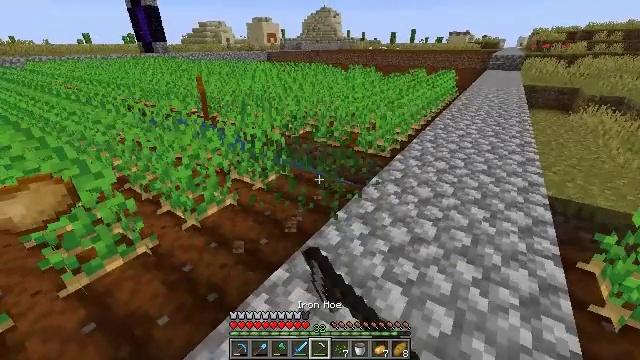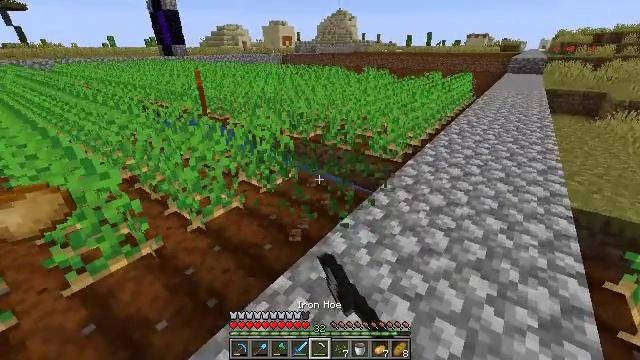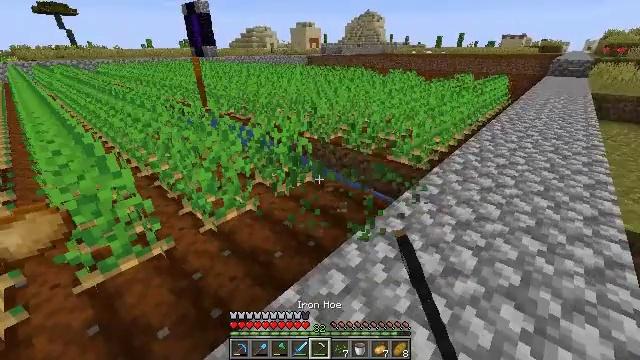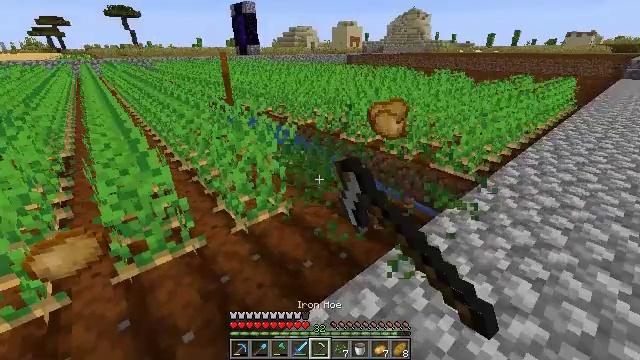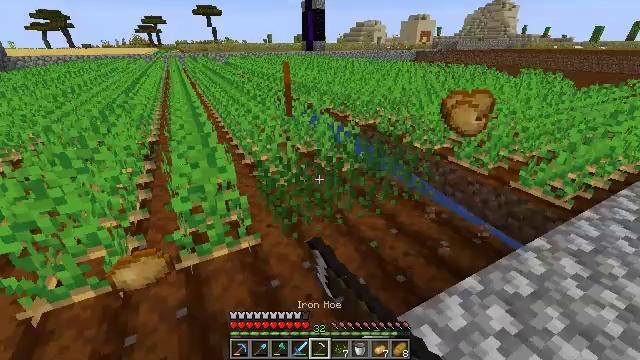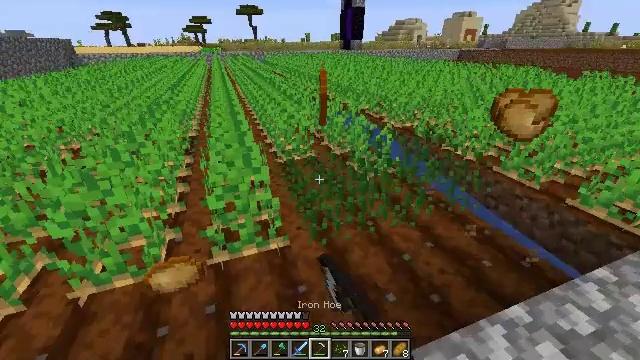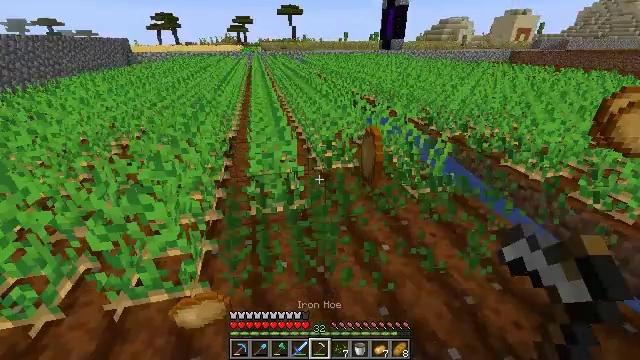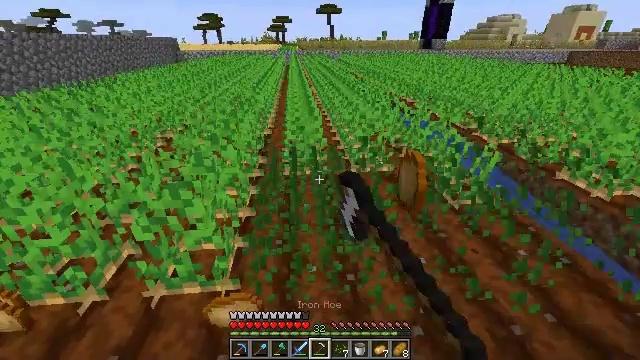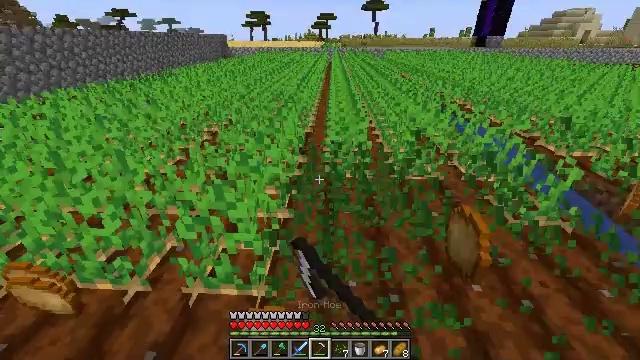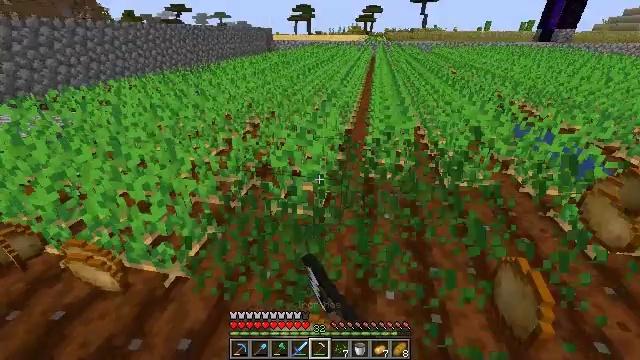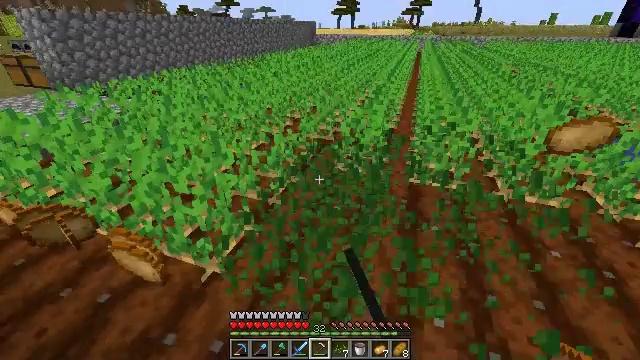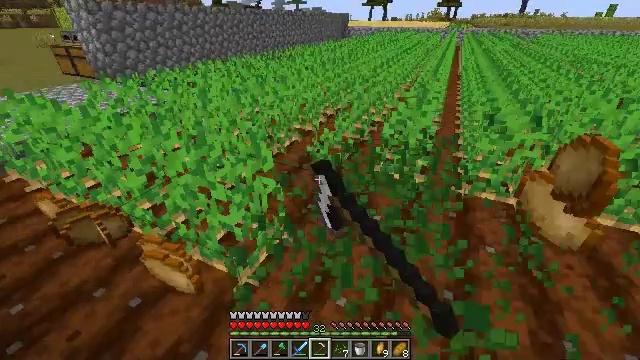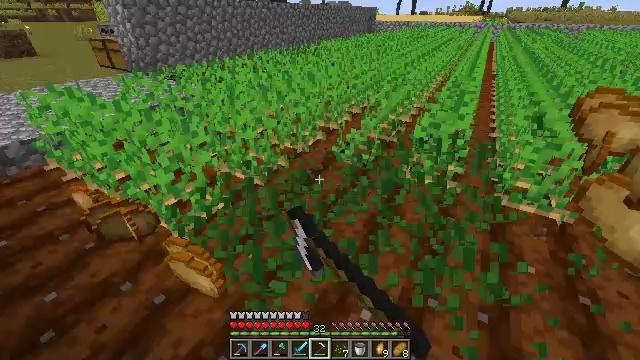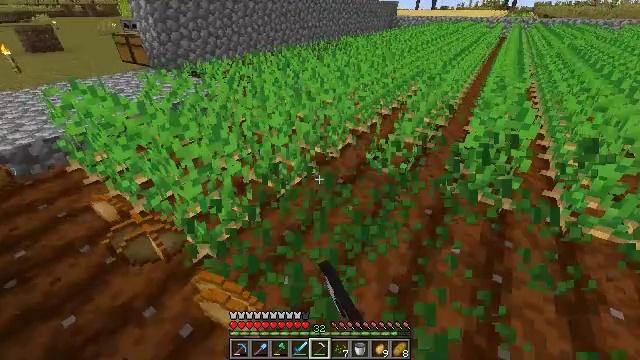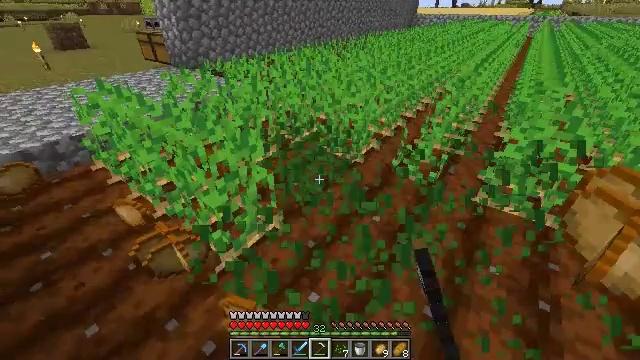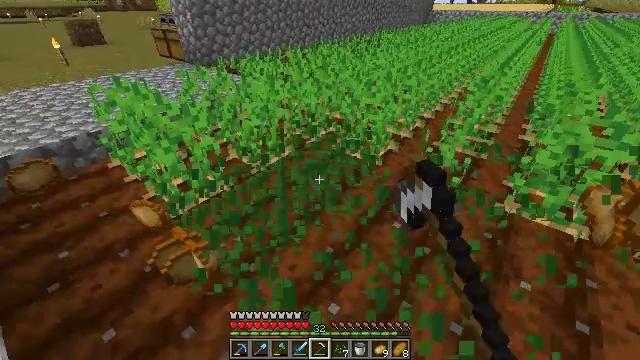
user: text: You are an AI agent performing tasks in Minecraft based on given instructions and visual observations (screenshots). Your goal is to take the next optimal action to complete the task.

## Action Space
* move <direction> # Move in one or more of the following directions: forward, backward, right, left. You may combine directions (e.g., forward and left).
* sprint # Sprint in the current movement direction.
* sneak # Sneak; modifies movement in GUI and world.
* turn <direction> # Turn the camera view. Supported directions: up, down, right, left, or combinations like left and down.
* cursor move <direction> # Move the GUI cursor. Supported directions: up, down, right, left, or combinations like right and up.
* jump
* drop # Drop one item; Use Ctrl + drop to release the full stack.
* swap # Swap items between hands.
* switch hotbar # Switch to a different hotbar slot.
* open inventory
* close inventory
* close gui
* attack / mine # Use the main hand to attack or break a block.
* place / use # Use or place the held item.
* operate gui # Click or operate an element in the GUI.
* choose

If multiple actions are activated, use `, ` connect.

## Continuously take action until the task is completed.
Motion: motion action
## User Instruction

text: Break the potato plant to gather potatoes.
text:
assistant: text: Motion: move forward, turn left, attack / mine
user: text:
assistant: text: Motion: move forward and move left, turn left, attack / mine
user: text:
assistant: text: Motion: move forward and move left, turn left, attack / mine
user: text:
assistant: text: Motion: move forward and move left, turn left, attack / mine
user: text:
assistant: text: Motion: move forward and move left, turn left, attack / mine
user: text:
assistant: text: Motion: move forward and move left, turn left, attack / mine
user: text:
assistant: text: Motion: move forward and move left, turn left, attack / mine
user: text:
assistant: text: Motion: move forward and move left, turn left, attack / mine
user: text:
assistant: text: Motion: move forward and move left, turn left and down, attack / mine
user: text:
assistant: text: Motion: move forward and move left, turn left and down, attack / mine
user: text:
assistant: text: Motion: move forward and move left, turn left and down, attack / mine
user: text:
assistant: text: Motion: move forward and move left, turn left, attack / mine
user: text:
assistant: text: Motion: move forward and move left, turn left, attack / mine
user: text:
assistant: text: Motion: move forward and move left, turn left, attack / mine
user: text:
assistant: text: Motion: move forward and move left, turn left, attack / mine
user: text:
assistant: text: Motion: move forward and move left, turn left, attack / mine
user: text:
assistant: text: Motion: move forward and move left, turn left, attack / mine
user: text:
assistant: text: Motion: move forward and move left, turn left, attack / mine
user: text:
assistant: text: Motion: move forward and move left, attack / mine
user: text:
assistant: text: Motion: move forward and move left, turn right, attack / mine
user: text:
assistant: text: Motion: move forward and move right, turn right and up, attack / mine
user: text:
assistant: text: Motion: move forward and move right, turn right and up, attack / mine
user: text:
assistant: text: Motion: move forward and move right, turn right, attack / mine
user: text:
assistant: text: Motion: move forward and move right, turn right and up, attack / mine
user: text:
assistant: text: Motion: move forward and move right, turn right and up, attack / mine
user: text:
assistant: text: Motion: move forward and move right, turn right and up, attack / mine
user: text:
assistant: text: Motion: move forward and move right, turn right, attack / mine
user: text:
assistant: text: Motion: move forward and move right, turn right, attack / mine
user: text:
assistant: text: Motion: move forward and move right, turn right, attack / mine
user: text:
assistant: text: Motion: move forward and move right, turn right, attack / mine